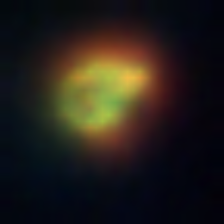
Taxon: NanoPlankton
Group: Other